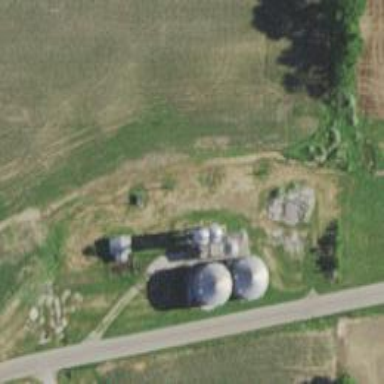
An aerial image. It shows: Silo.